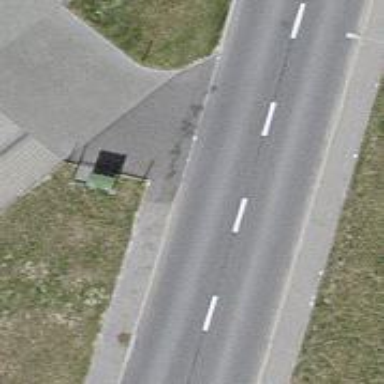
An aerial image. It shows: Road serving as parking aisle.